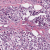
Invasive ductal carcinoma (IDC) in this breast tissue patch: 1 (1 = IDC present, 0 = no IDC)